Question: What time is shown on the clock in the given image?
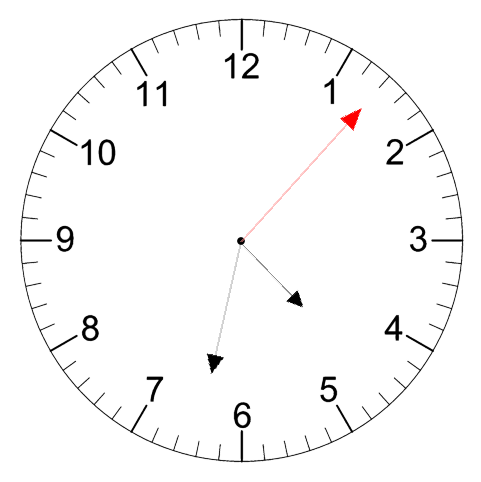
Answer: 04:32:07